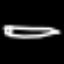
Label: pencil